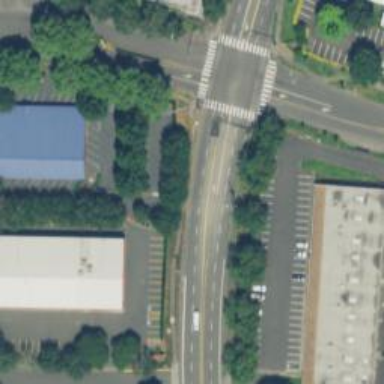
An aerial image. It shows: Primary highway with sidewalk on the left side.